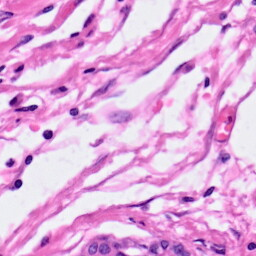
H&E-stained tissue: Pancreatic